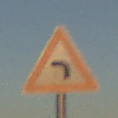
Verkehrszeichen: KurveLinks
Umgebung: Outdoor, Nature
Tageszeit: SunriseSunset
Wetter: Clear
Licht: Natural
Jahreszeit: NotSpecified
Kontrast: HighContrast